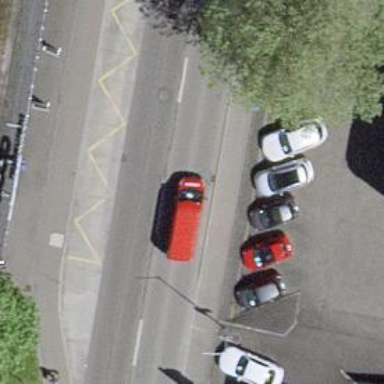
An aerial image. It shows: Bus stop with designated stop position for public transport.